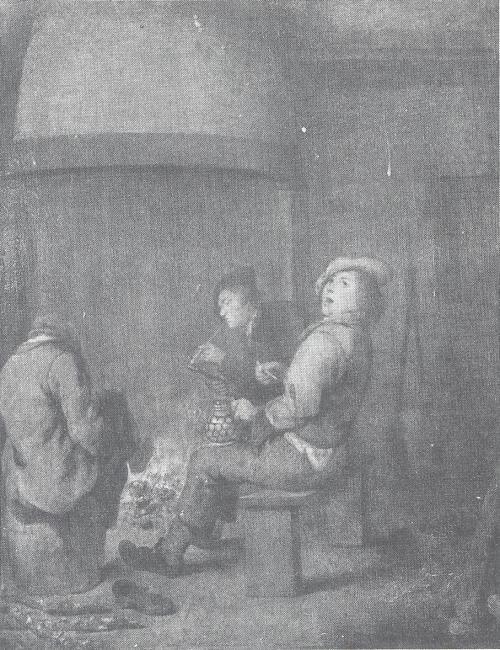
Title: Smoking and drinking figures around a fireplace
Artist: attributed to Jan Miense Molenaer
Earliest date: 1648
Latest date: 1650
Genre: painting
Iconography: Tobacco
Keywords: peasant genre, three human figures, interior view, drinking, jug (vessel), smoking (activity), pipe, mantelpiece, fireplace